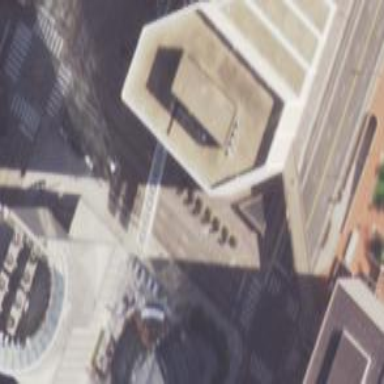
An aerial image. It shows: Part of building.